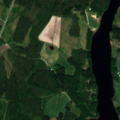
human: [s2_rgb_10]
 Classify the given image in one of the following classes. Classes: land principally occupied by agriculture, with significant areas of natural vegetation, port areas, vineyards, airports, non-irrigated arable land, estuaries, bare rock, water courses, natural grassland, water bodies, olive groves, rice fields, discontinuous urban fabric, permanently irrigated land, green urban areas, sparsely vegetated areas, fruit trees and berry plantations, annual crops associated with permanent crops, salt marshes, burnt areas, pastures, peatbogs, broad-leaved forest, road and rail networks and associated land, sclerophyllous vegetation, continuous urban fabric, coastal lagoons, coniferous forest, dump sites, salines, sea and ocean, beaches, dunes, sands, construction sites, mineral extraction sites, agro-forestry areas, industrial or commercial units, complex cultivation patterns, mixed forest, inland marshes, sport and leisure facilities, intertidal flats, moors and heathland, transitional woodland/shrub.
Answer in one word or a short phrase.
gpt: broad-leaved forest, coniferous forest, mixed forest, transitional woodland/shrub, water bodies